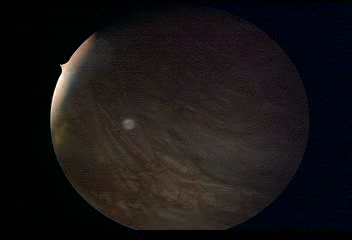
Modality: WLC
Class: Normal mucosa
Bladder cancer association: No